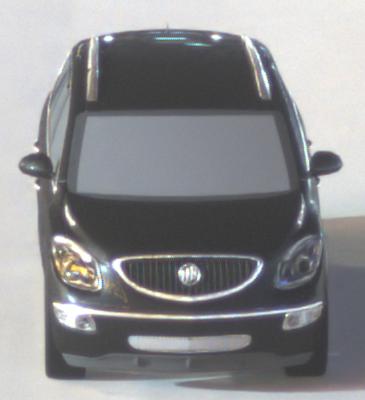
Make: Buick
Model: Enclave
Detailed model: GMT967
Model produced from: 2007
Model produced until: 2017
Doors: 5
Color: black
Road condition: dry road
Daytime: night
Contrast: high contrast